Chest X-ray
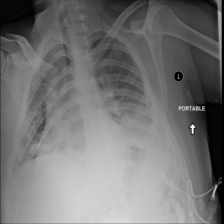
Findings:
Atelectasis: negative
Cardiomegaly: negative
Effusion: positive
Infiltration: negative
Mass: negative
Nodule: negative
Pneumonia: negative
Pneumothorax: negative
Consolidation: negative
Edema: negative
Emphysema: negative
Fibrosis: negative
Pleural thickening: negative
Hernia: negative